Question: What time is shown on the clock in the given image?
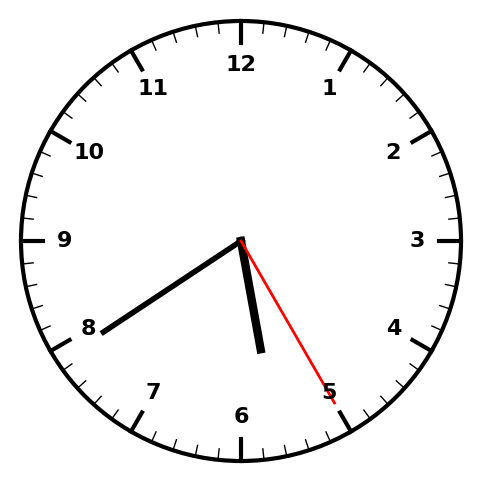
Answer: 05:39:25